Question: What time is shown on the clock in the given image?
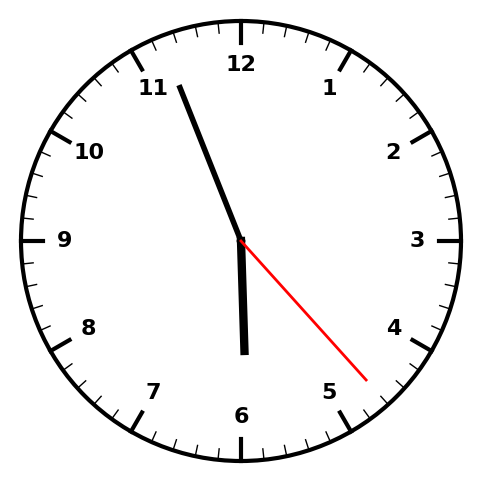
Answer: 05:56:23